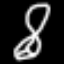
Label: hourglass